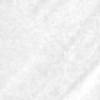
Label: change